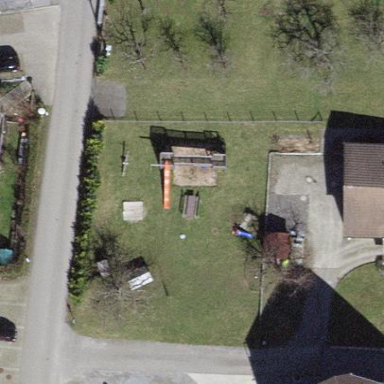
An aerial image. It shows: Playground area for leisure activities on the land.